Question: I am trying to create a figure in R. It consists of the contour plot of a bivariate normal distribution for the vector variable (x,y) along with the marginals f(x), f(y); the conditional distribution f(y|x) and the line through the conditioning value X=x (it will be a simple abline(v=x)).
I already got the contour and the abline:

but I don't know how to continue.
Here is the code I used so far:
'''
bivariate.normal <- function(x, mu, Sigma) {
exp(-.5 * t(x-mu) %*% solve(Sigma) %*% (x-mu)) / sqrt(2 * pi * det(Sigma))
}
mu <- c(0,0)
Sigma <- matrix(c(1,.8,.8,1), nrow=2)
x1 <- seq(-3, 3, length.out=50)
x2 <- seq(-3, 3, length.out=50)
z <- outer(x1, x2, FUN=function(x1, x2, ...){
apply(cbind(x1,x2), 1, bivariate.normal, ...)
}, mu=mu, Sigma=Sigma)
contour(x1, x2, z, col="blue", drawlabels=FALSE, nlevels=4,
xlab=expression(x[1]), ylab=expression(x[2]), lwd=1)
abline(v=.7, col=1, lwd=2, lty=2)
text(2, -2, labels=expression(x[1]==0.7))
'''
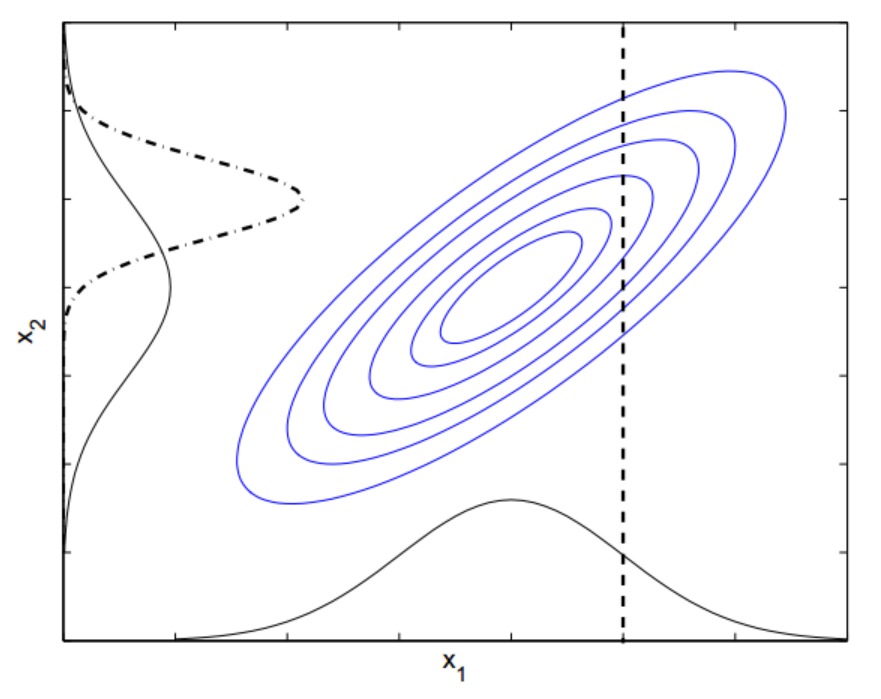
Answer: It would have been helpful if you had provided the function to calculate the marginal distribution. I may have got the marginal distribution function wrong, but I think this gets you what you want:
'''
par(lwd=2,mgp=c(1,1,0))
# Modified to extract diagonal.
bivariate.normal <- function(x, mu, Sigma)
exp(-.5 * diag(t(x-mu) %*% solve(Sigma) %*% (x-mu))) / sqrt(2 * pi * det(Sigma))
mu <- c(0,0)
Sigma <- matrix(c(1,.8,.8,1), nrow=2)
x1 <- seq(-3, 3, length.out=50)
x2 <- seq(-3, 3, length.out=50)
plot(1:10,axes=FALSE,frame.plot=TRUE,lwd=1)
# z can now be calculated much easier.
z<-bivariate.normal(t(expand.grid(x1,x2)),mu,Sigma)
dim(z)<-c(length(x1),length(x2))
contour(x1, x2, z, col="#4545FF", drawlabels=FALSE, nlevels=4,
xlab=expression(x[1]), ylab=expression(x[2]), lwd=2,xlim=range(x1),ylim=range(x2),frame.plot=TRUE,axes=FALSE,xaxs = "i", yaxs = "i")
axis(1,labels=FALSE,lwd.ticks=2)
axis(2,labels=FALSE,lwd.ticks=2)
abline(v=.7, col=1, lwd=2, lty=2)
text(2, -2, labels=expression(x[1]==0.7))
# Dotted
f<-function(x1,x2) bivariate.normal(t(cbind(x1,x2)),mu,Sigma)
x.s<-seq(from=min(x1),to=max(x1),by=0.1)
vals<-f(x1=0.7,x2=x.s)
lines(vals-abs(min(x1)),x.s,lty=2,lwd=2)
# Marginal probability distribution: http://mpdc.mae.cornell.edu/Courses/MAE714/biv-normal.pdf
# Please check this, I'm not sure it is correct.
marginal.x1<-function(x) exp((-(x-mu[1])^2)/2*(Sigma[1,2]^2)) / (Sigma[1,2]*sqrt(2*pi))
marginal.x2<-function(x) exp((-(x-mu[1])^2)/2*(Sigma[2,1]^2)) / (Sigma[2,1]*sqrt(2*pi))
# Left side solid
vals<-marginal.x2(x.s)
lines(vals-abs(min(x1)),x.s,lty=1,lwd=2)
# Bottom side solid
vals<-marginal.x1(x.s)
lines(x.s,vals-abs(min(x2)),lty=1,lwd=2)
'''